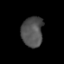
Tissue: lung
Cell type: Endothelial cells
Senescence score: 0.5796
Nuclear area (px): 635
Mean DAPI intensity: 81.356